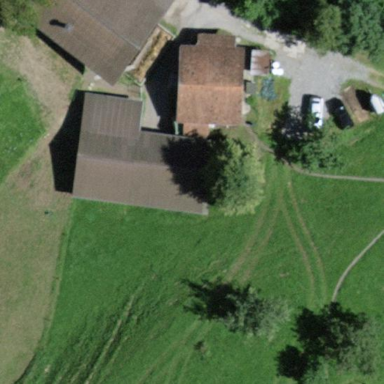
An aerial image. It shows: Shed building.